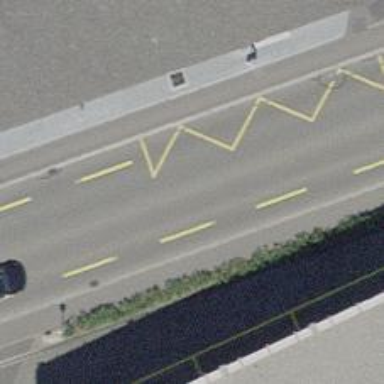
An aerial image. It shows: Bus stop with designated stop position for public transport.